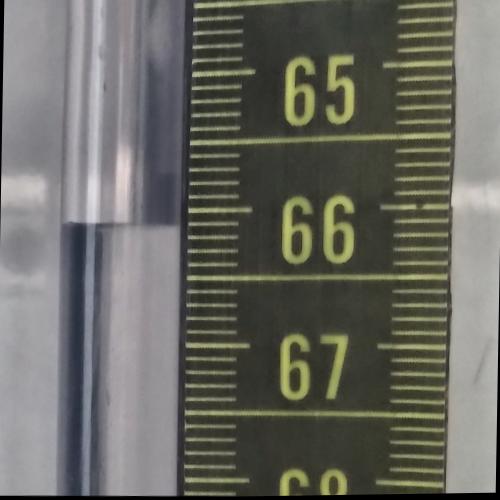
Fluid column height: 66.1 cm